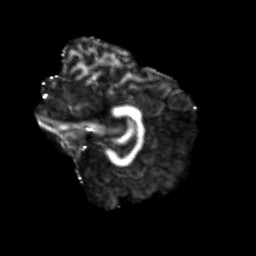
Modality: FA
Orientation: sagittal
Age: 21
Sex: female
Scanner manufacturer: siemens
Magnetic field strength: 3 T
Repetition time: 3.5 s
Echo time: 0.125 s